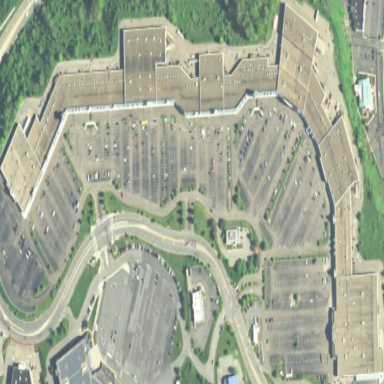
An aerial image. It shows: Retail building.